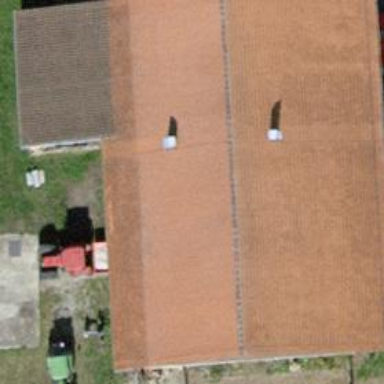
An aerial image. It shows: Farm auxiliary building with gabled roof.